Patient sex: M
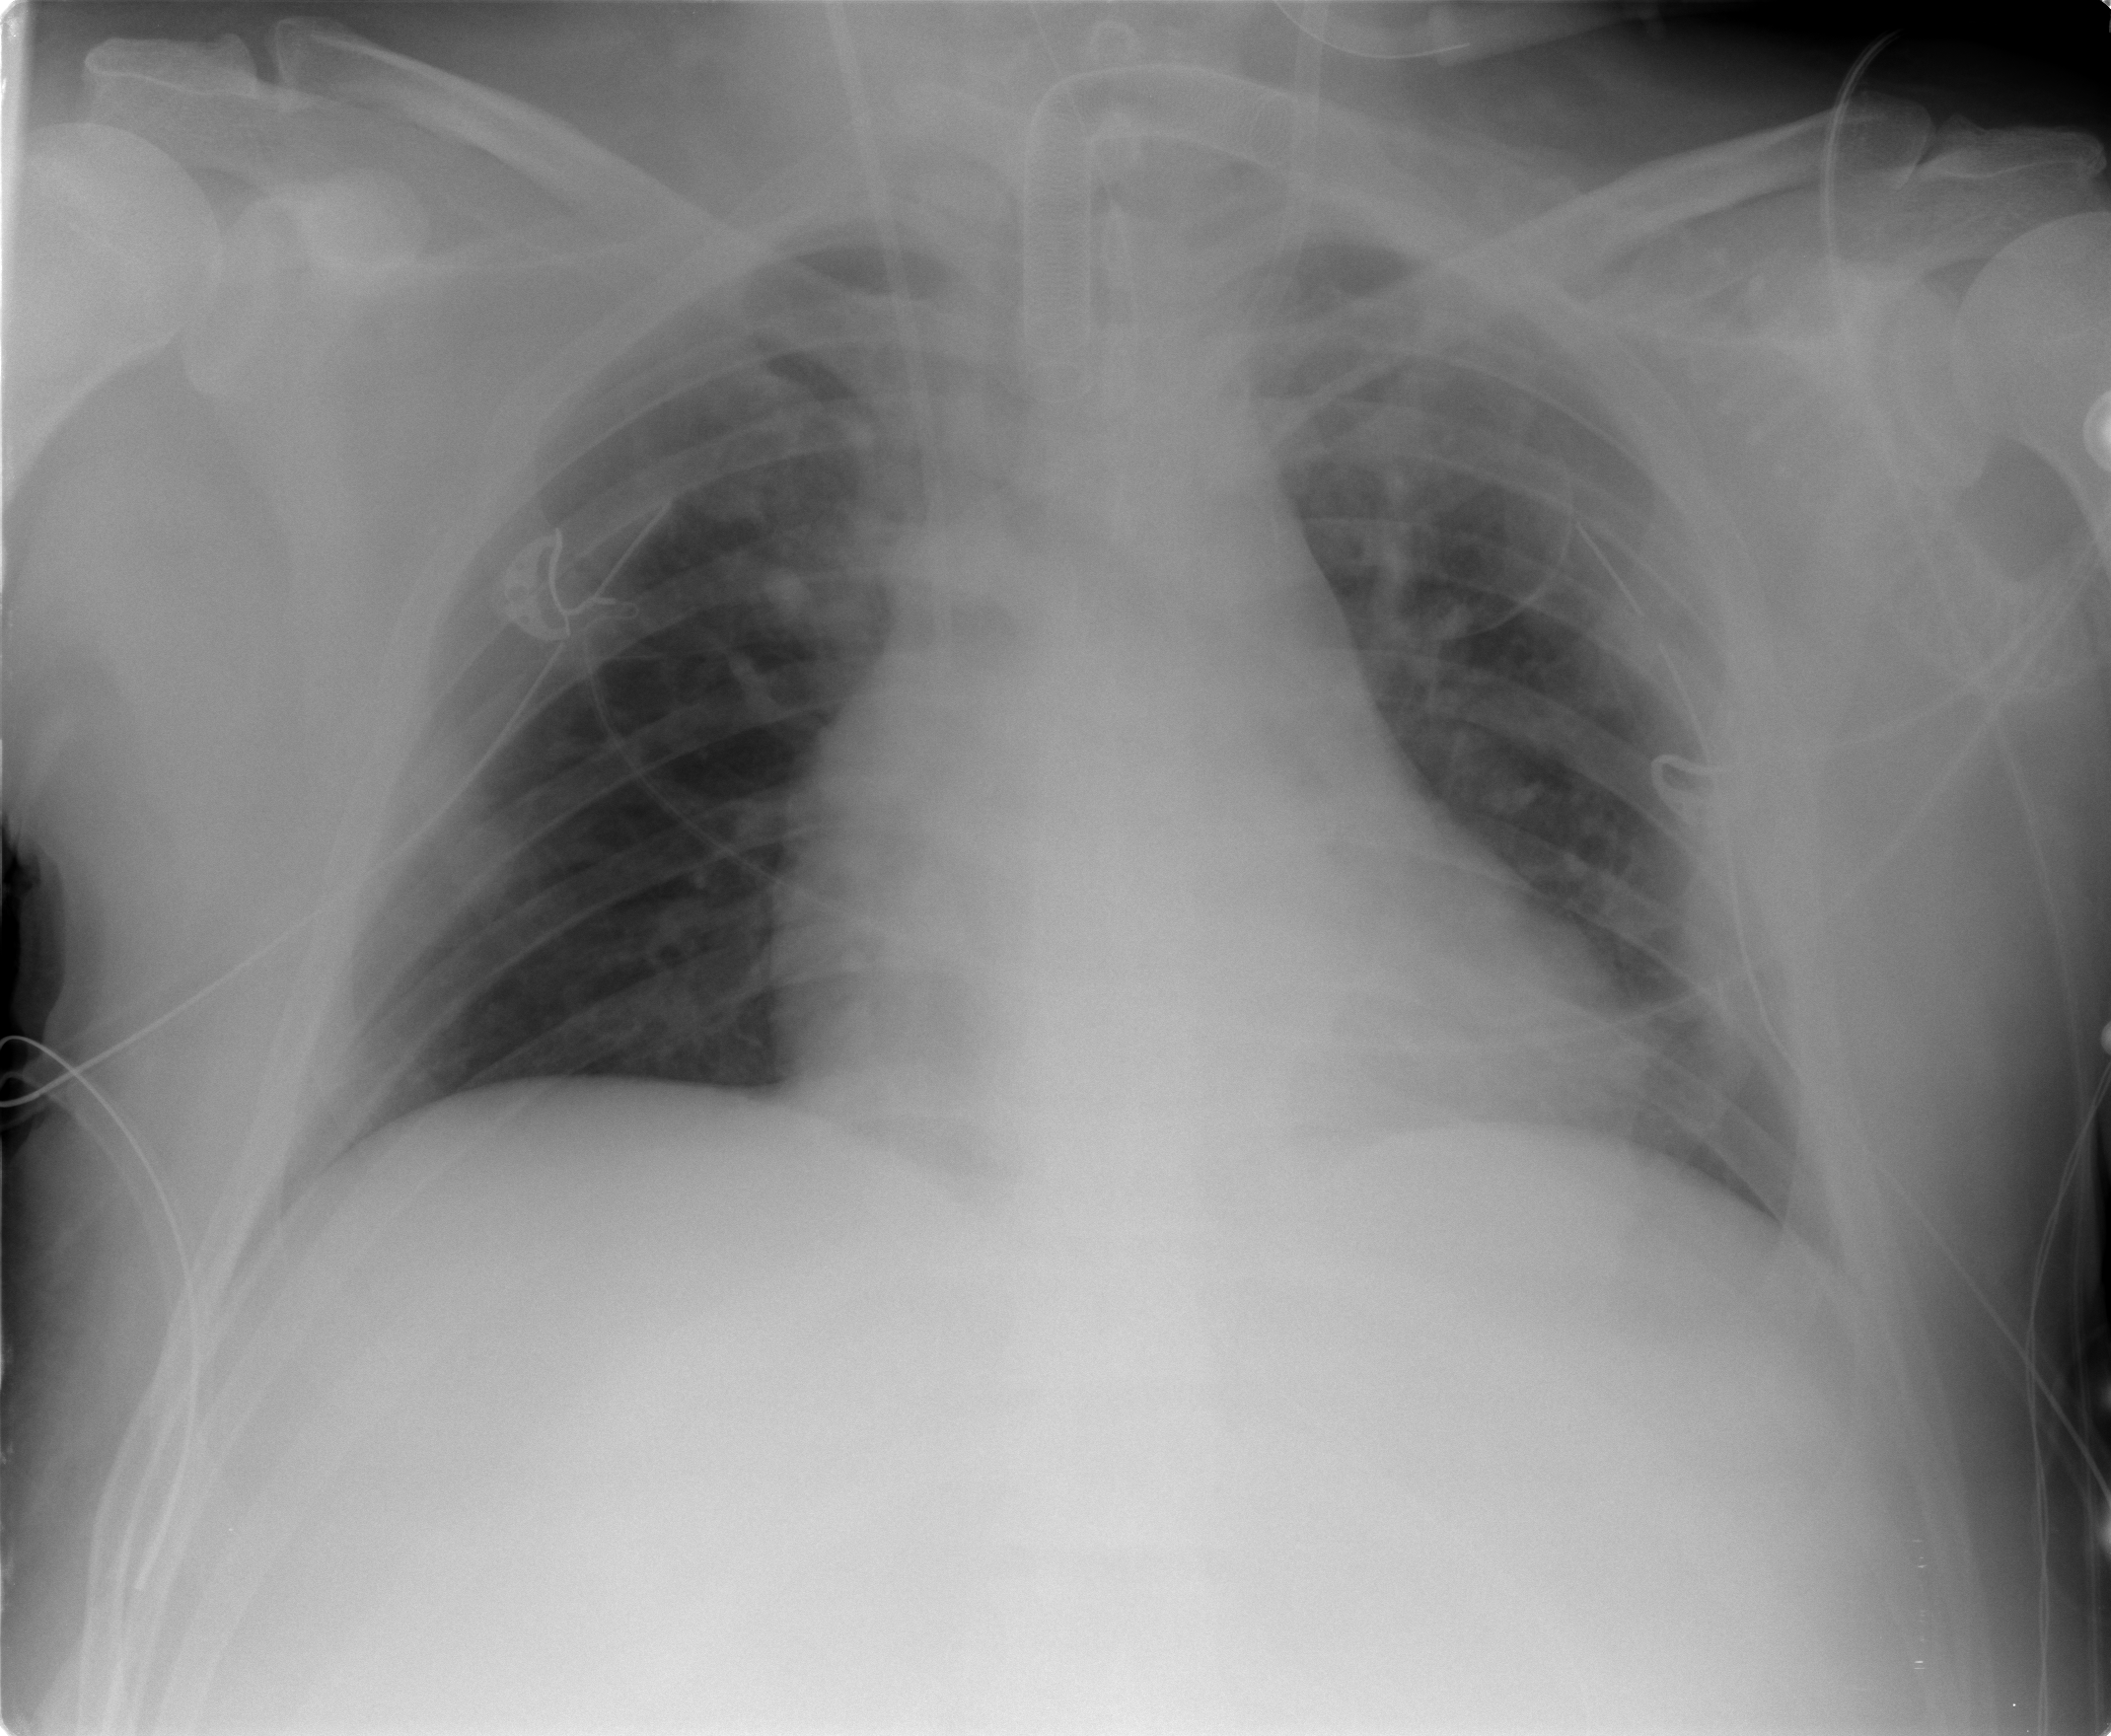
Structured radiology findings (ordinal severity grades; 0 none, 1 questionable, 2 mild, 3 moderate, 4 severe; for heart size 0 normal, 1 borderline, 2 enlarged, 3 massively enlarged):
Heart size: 2
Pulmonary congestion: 0
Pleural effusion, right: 0
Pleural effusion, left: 0
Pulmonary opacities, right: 0
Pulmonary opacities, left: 0
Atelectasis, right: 2
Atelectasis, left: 2